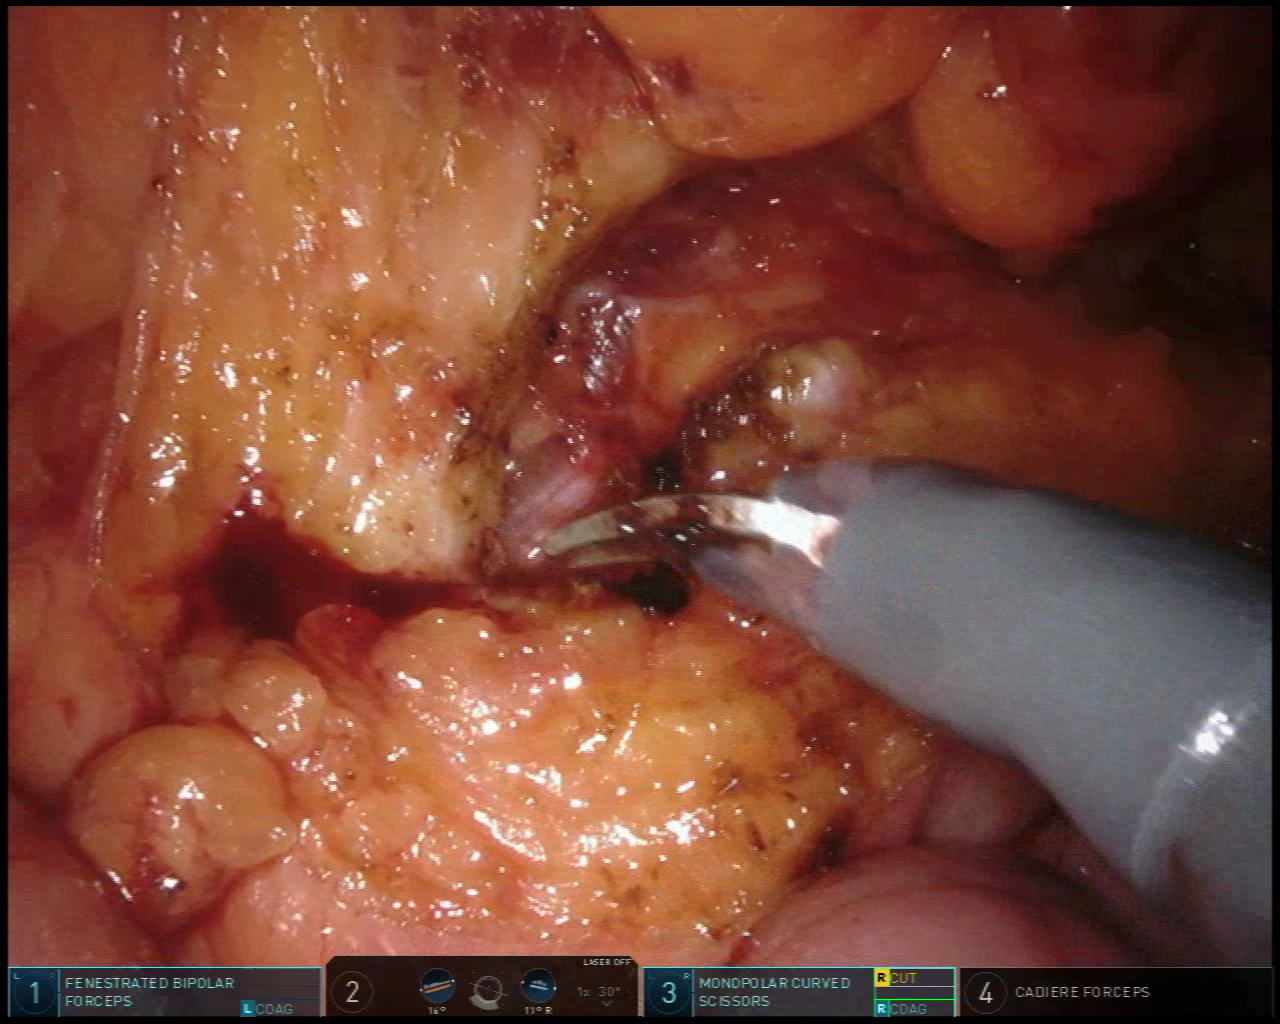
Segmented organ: ureter
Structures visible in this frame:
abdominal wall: no
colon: no
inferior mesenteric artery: no
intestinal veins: no
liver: no
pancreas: no
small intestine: yes
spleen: no
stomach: no
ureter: yes
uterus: no
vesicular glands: no